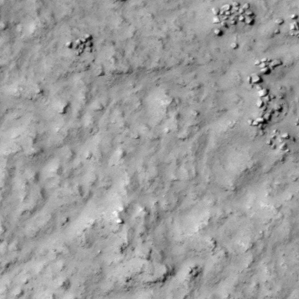
Label: non_frost